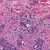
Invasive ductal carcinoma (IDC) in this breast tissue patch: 1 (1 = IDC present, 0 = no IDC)